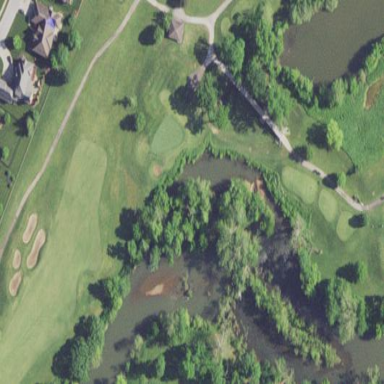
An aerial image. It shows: Water hazard on golf course.